Question: I want create layer like below to teach users if you click on some position you can use some service.sorry I don't know what is it that I search on the web

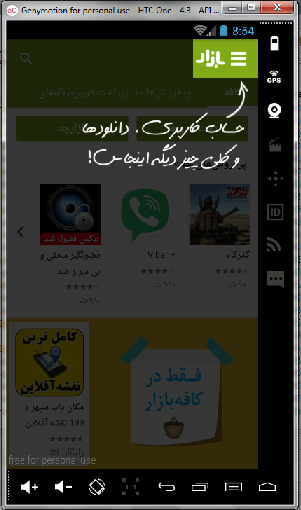
Answer: Easily achieved with ShowcaseView: <URL>